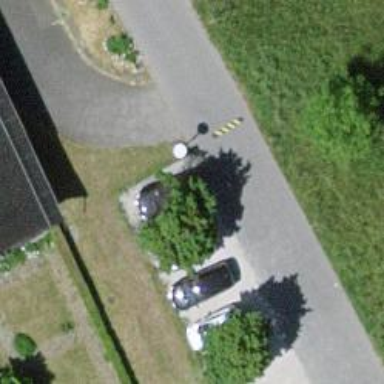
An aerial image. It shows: Bump for traffic calming.